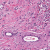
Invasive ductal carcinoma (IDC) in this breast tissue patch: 0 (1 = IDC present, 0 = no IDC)